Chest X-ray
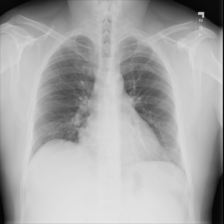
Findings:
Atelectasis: negative
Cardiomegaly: negative
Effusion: negative
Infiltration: negative
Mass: negative
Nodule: negative
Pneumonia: negative
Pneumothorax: negative
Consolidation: negative
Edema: negative
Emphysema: negative
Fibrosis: negative
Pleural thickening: negative
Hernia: negative